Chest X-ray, PA view. Patient: 62 years old, sex F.
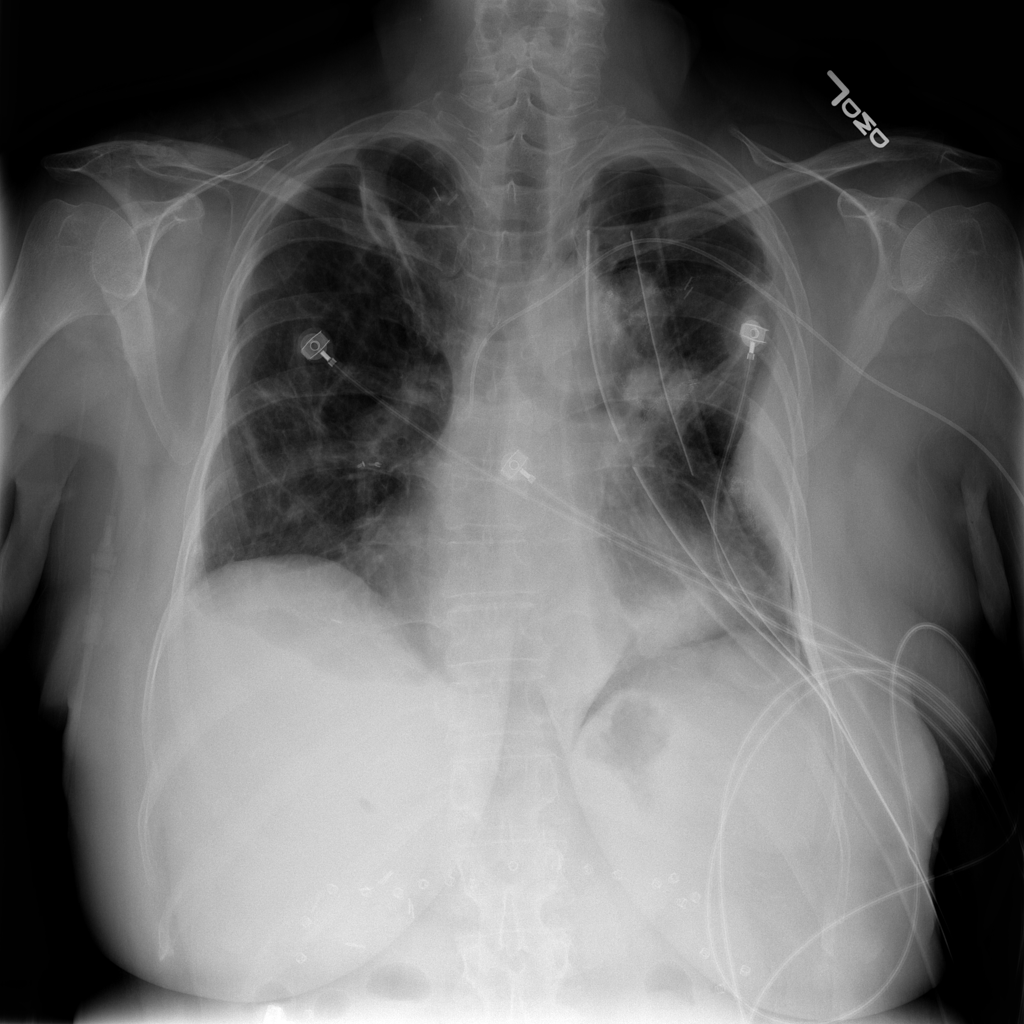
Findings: Effusion, Pleural_Thickening, Pneumothorax